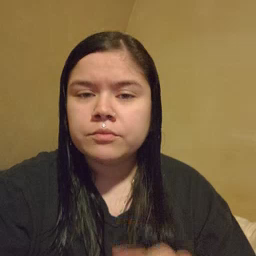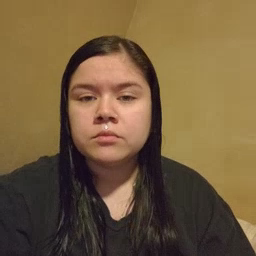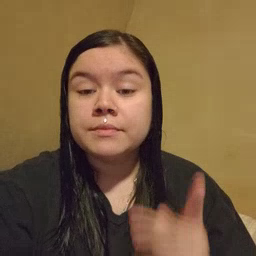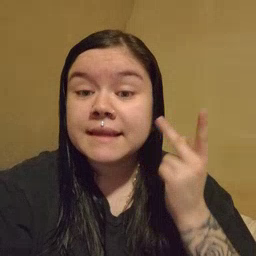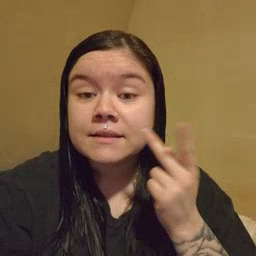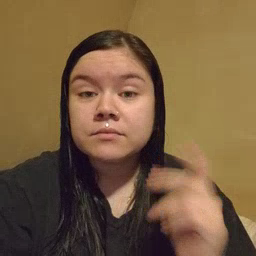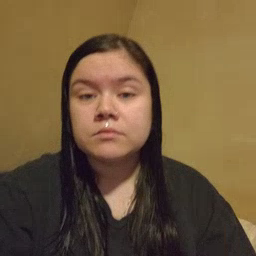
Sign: kitty